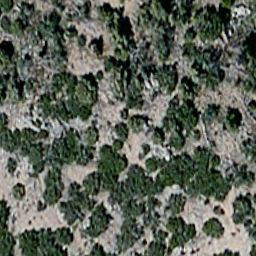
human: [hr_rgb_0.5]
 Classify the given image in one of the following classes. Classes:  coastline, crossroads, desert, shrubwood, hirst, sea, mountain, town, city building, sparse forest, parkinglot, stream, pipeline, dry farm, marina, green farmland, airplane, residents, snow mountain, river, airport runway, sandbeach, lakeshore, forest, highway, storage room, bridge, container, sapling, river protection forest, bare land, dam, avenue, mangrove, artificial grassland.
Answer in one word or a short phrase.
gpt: sparse forest